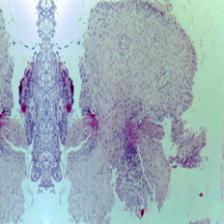
Diagnosis: Normal